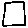
Label: square